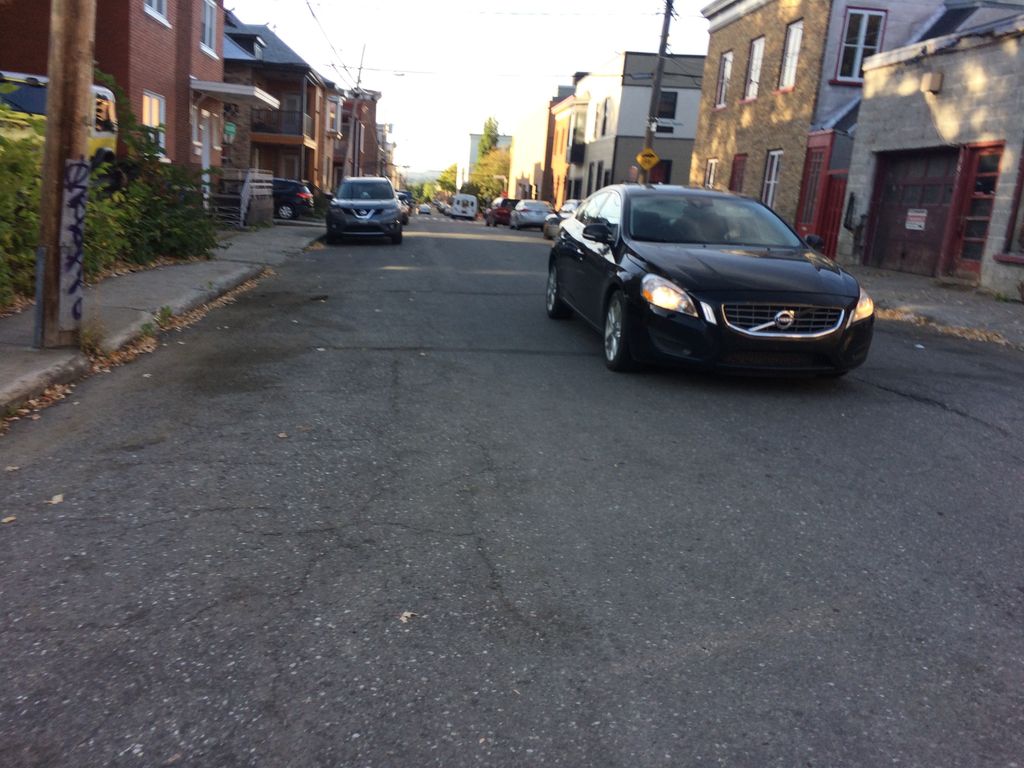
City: quebec_city